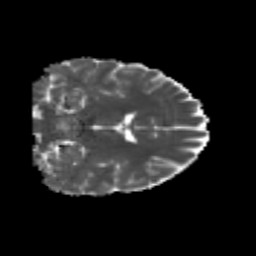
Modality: MD
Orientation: coronal
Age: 24
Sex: male
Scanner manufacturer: siemens
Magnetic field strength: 3 T
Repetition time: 3.5 s
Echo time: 0.113 s